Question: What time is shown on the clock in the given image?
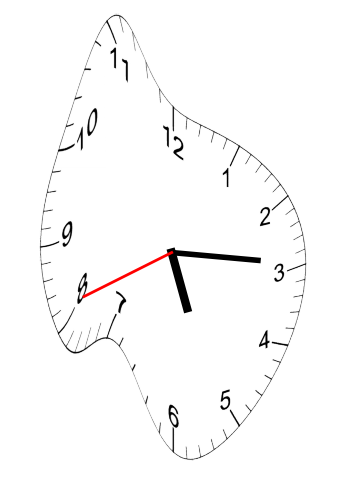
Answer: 05:14:41